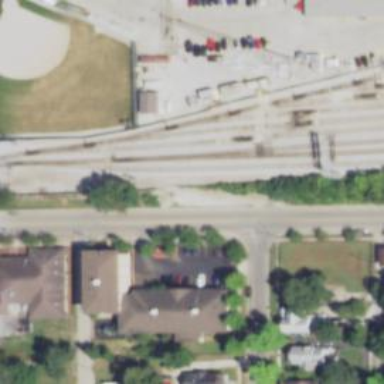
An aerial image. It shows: Rail spur service.